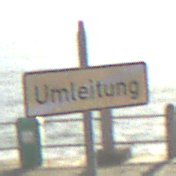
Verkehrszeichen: EndeDerUmleitungsankuendigung
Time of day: MorningAfternoon
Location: Outdoor (Suburban)
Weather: PartlyCloudy
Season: NotSpecified
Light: Natural